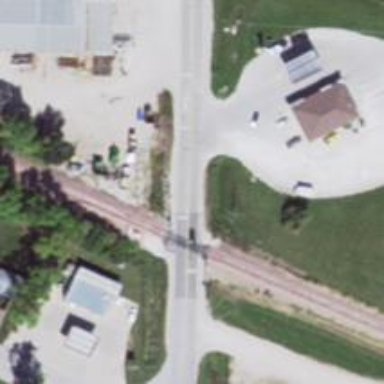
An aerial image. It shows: Level crossing with saltire marking.